Question: I'm working through the Meteor book called Discover Meteor, and I am in chapter 7 section 6. I am trying to user Meteor.methods to create the post function for the web app. When I hit the submit button, the following error appears:

i.e,
'''
http://localhost:3000 Internal server error
'''
The JS Console:
'''
[Log] Exception while simulating the effect of invoking 'post' (meteor.js, line 733)
Error
line: 24
message: "'undefined' is not a function (evaluating '_.post(postAttributes, 'url', 'title', 'message')')"
sourceURL: "http://localhost:3000/collections/posts.js?fc84533d5acd5a26ddd07233ffdf1c6d50eb03ae"
stack: "post@http://localhost:3000/collections/posts.js?fc84533d5acd5a26ddd07233ffdf1c6d50eb03ae:24:35|http://localhost:3000/packages/livedata.js?edca5d3826d0b2bd3507cac956e98d83559da4d8:4140:30|withValue@http://localhost:3000/packages/meteor.js?7a66be7a03504cd2c18dd47b699e6233b60675ed:793:21|apply@http://localhost:3000/packages/livedata.js?edca5d3826d0b2bd3507cac956e98d83559da4d8:4131:63|call@http://localhost:3000/packages/livedata.js?edca5d3826d0b2bd3507cac956e98d83559da4d8:4021:22|[native code]|submit form@http://localhost:3000/client/views/posts/post_submit.js?5b0a8174d424b90c1cf9682a03b94dcfe2985f85:10:20|http://localhost:3000/packages/templating.js?e2c0d3bbe4292a0b20c3083eaf4fcd0f5f91bb52:120:23|http://localhost:3000/packages/blaze.js?309c2a3b573dca998c07c493ba4953d451b2c963:2205:35|withCurrentView@http://localhost:3000/packages/blaze.js?309c2a3b573dca998c07c493ba4953d451b2c963:2038:16|http://localhost:3000/packages/blaze.js?309c2a3b573dca998c07c493ba4953d451b2c963:2204:41|http://localhost:3000/packages/blaze.js?309c2a3b573dca998c07c493ba4953d451b2c963:802:29|dispatch@http://localhost:3000/packages/jquery.js?265926494aaa3929cd2e30da265211c5929f37a4:4657:14|handle@http://localhost:3000/packages/jquery.js?265926494aaa3929cd2e30da265211c5929f37a4:4325:33"
__proto__: Error
post@http://localhost:3000/collections/posts.js?fc84533d5acd5a26ddd07233ffdf1c6d50eb03ae:24:35
http://localhost:3000/packages/livedata.js?edca5d3826d0b2bd3507cac956e98d83559da4d8:4140:30
withValue@http://localhost:3000/packages/meteor.js?7a66be7a03504cd2c18dd47b699e6233b60675ed:793:21
apply@http://localhost:3000/packages/livedata.js?edca5d3826d0b2bd3507cac956e98d83559da4d8:4131:63
call@http://localhost:3000/packages/livedata.js?edca5d3826d0b2bd3507cac956e98d83559da4d8:4021:22
[native code]
submit form@http://localhost:3000/client/views/posts/post_submit.js?5b0a8174d424b90c1cf9682a03b94dcfe2985f85:10:20
http://localhost:3000/packages/templating.js?e2c0d3bbe4292a0b20c3083eaf4fcd0f5f91bb52:120:23
http://localhost:3000/packages/blaze.js?309c2a3b573dca998c07c493ba4953d451b2c963:2205:35
withCurrentView@http://localhost:3000/packages/blaze.js?309c2a3b573dca998c07c493ba4953d451b2c963:2038:16
http://localhost:3000/packages/blaze.js?309c2a3b573dca998c07c493ba4953d451b2c963:2204:41
http://localhost:3000/packages/blaze.js?309c2a3b573dca998c07c493ba4953d451b2c963:802:29
dispatch@http://localhost:3000/packages/jquery.js?265926494aaa3929cd2e30da265211c5929f37a4:4657:14
handle@http://localhost:3000/packages/jquery.js?265926494aaa3929cd2e30da265211c5929f37a4:4325:33
'''
My router.js:
Posts = new Meteor.Collection('posts');
'''
Meteor.methods({
post: function(postAttributes) {
var user = Meteor.user(),
postWithSameLink = Posts.findOne({url: postAttributes.url});
// user is not logged in
if(!user) {
throw new Meteor.error(401, "You need to login to post new stories.")
};
// no title
if(!postAttributes.title) {
throw new Meteor.error(422, "Please fill in a headline.");
};
// no posts with same link
if(postAttributes.url && postWithSameLink) {
throw new Meteor.error(302, "This link has already been posted.", postWithSameLink._id);
};
// pick whitelisted keys
var post = _.extend(_.post(postAttributes, 'url', 'title', 'message'), [{
userId: user._id,
author: user.username,
submitted: new Date().getTime()
}]);
var postId = Posts.insert(post);
return postId;
}
})
'''
post_submit.js:
'''
Template.postSubmit.events({
'submit form': function(e) {
e.preventDefault();
var post = {
url: $(e.target).find('[name=url]').val(),
title: $(e.target).find('[name=title]').val(),
message: $(e.target).find('[name=message]').val()
}
Meteor.call('post', post, function(error) {
if (error) {
return alert(error.reason);
}
Router.go('postPage', post);
})
}
})
'''
Any ideas what I did wrong?
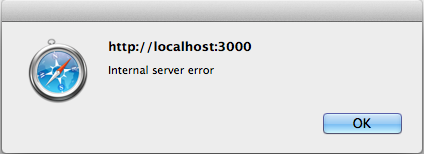
Answer: You have a typo.
Instead of
'''
var post = _.extend(_.post(postAttributes, 'url', 'title', 'message'), [{
userId: user._id,
author: user.username,
submitted: new Date().getTime()
}]);
'''
you should have typed
'''
var post = _.extend(_.pick(postAttributes, 'url', 'title', 'message'), [{
userId: user._id,
author: user.username,
submitted: new Date().getTime()
}]);
'''
Notice the use of '_.pick' instead of '_.post' where '_.pick(object, *keys)' is an <URL> which
'''
_.pick({name: 'moe', age: 50, userid: 'moe1'}, 'name', 'age');
=> {name: 'moe', age: 50}
'''